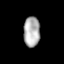
Tissue: lung
Cell type: T cells
Senescence score: 0.1997
Nuclear area (px): 487
Mean DAPI intensity: 175.103